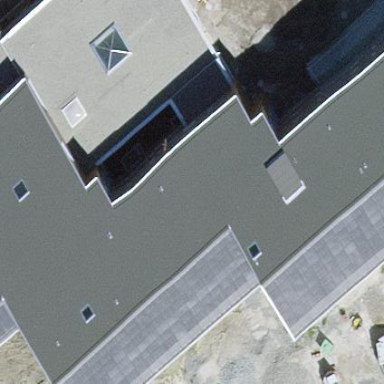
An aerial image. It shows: School building.